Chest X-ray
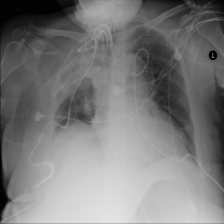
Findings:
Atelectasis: positive
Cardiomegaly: negative
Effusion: negative
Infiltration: negative
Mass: negative
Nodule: negative
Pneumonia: negative
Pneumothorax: negative
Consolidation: negative
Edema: negative
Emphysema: negative
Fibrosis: negative
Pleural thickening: negative
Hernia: negative